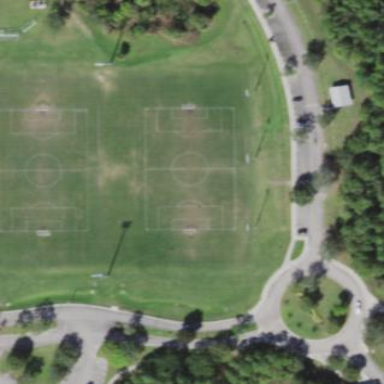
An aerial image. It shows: Soccer pitch for leisureland activities.